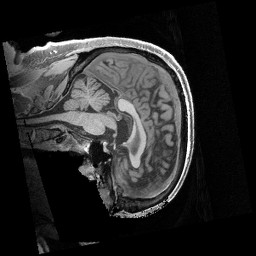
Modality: T1w
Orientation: sagittal
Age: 71
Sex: male
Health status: healthy
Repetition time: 2.4 s
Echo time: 0.00222 s